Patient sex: M
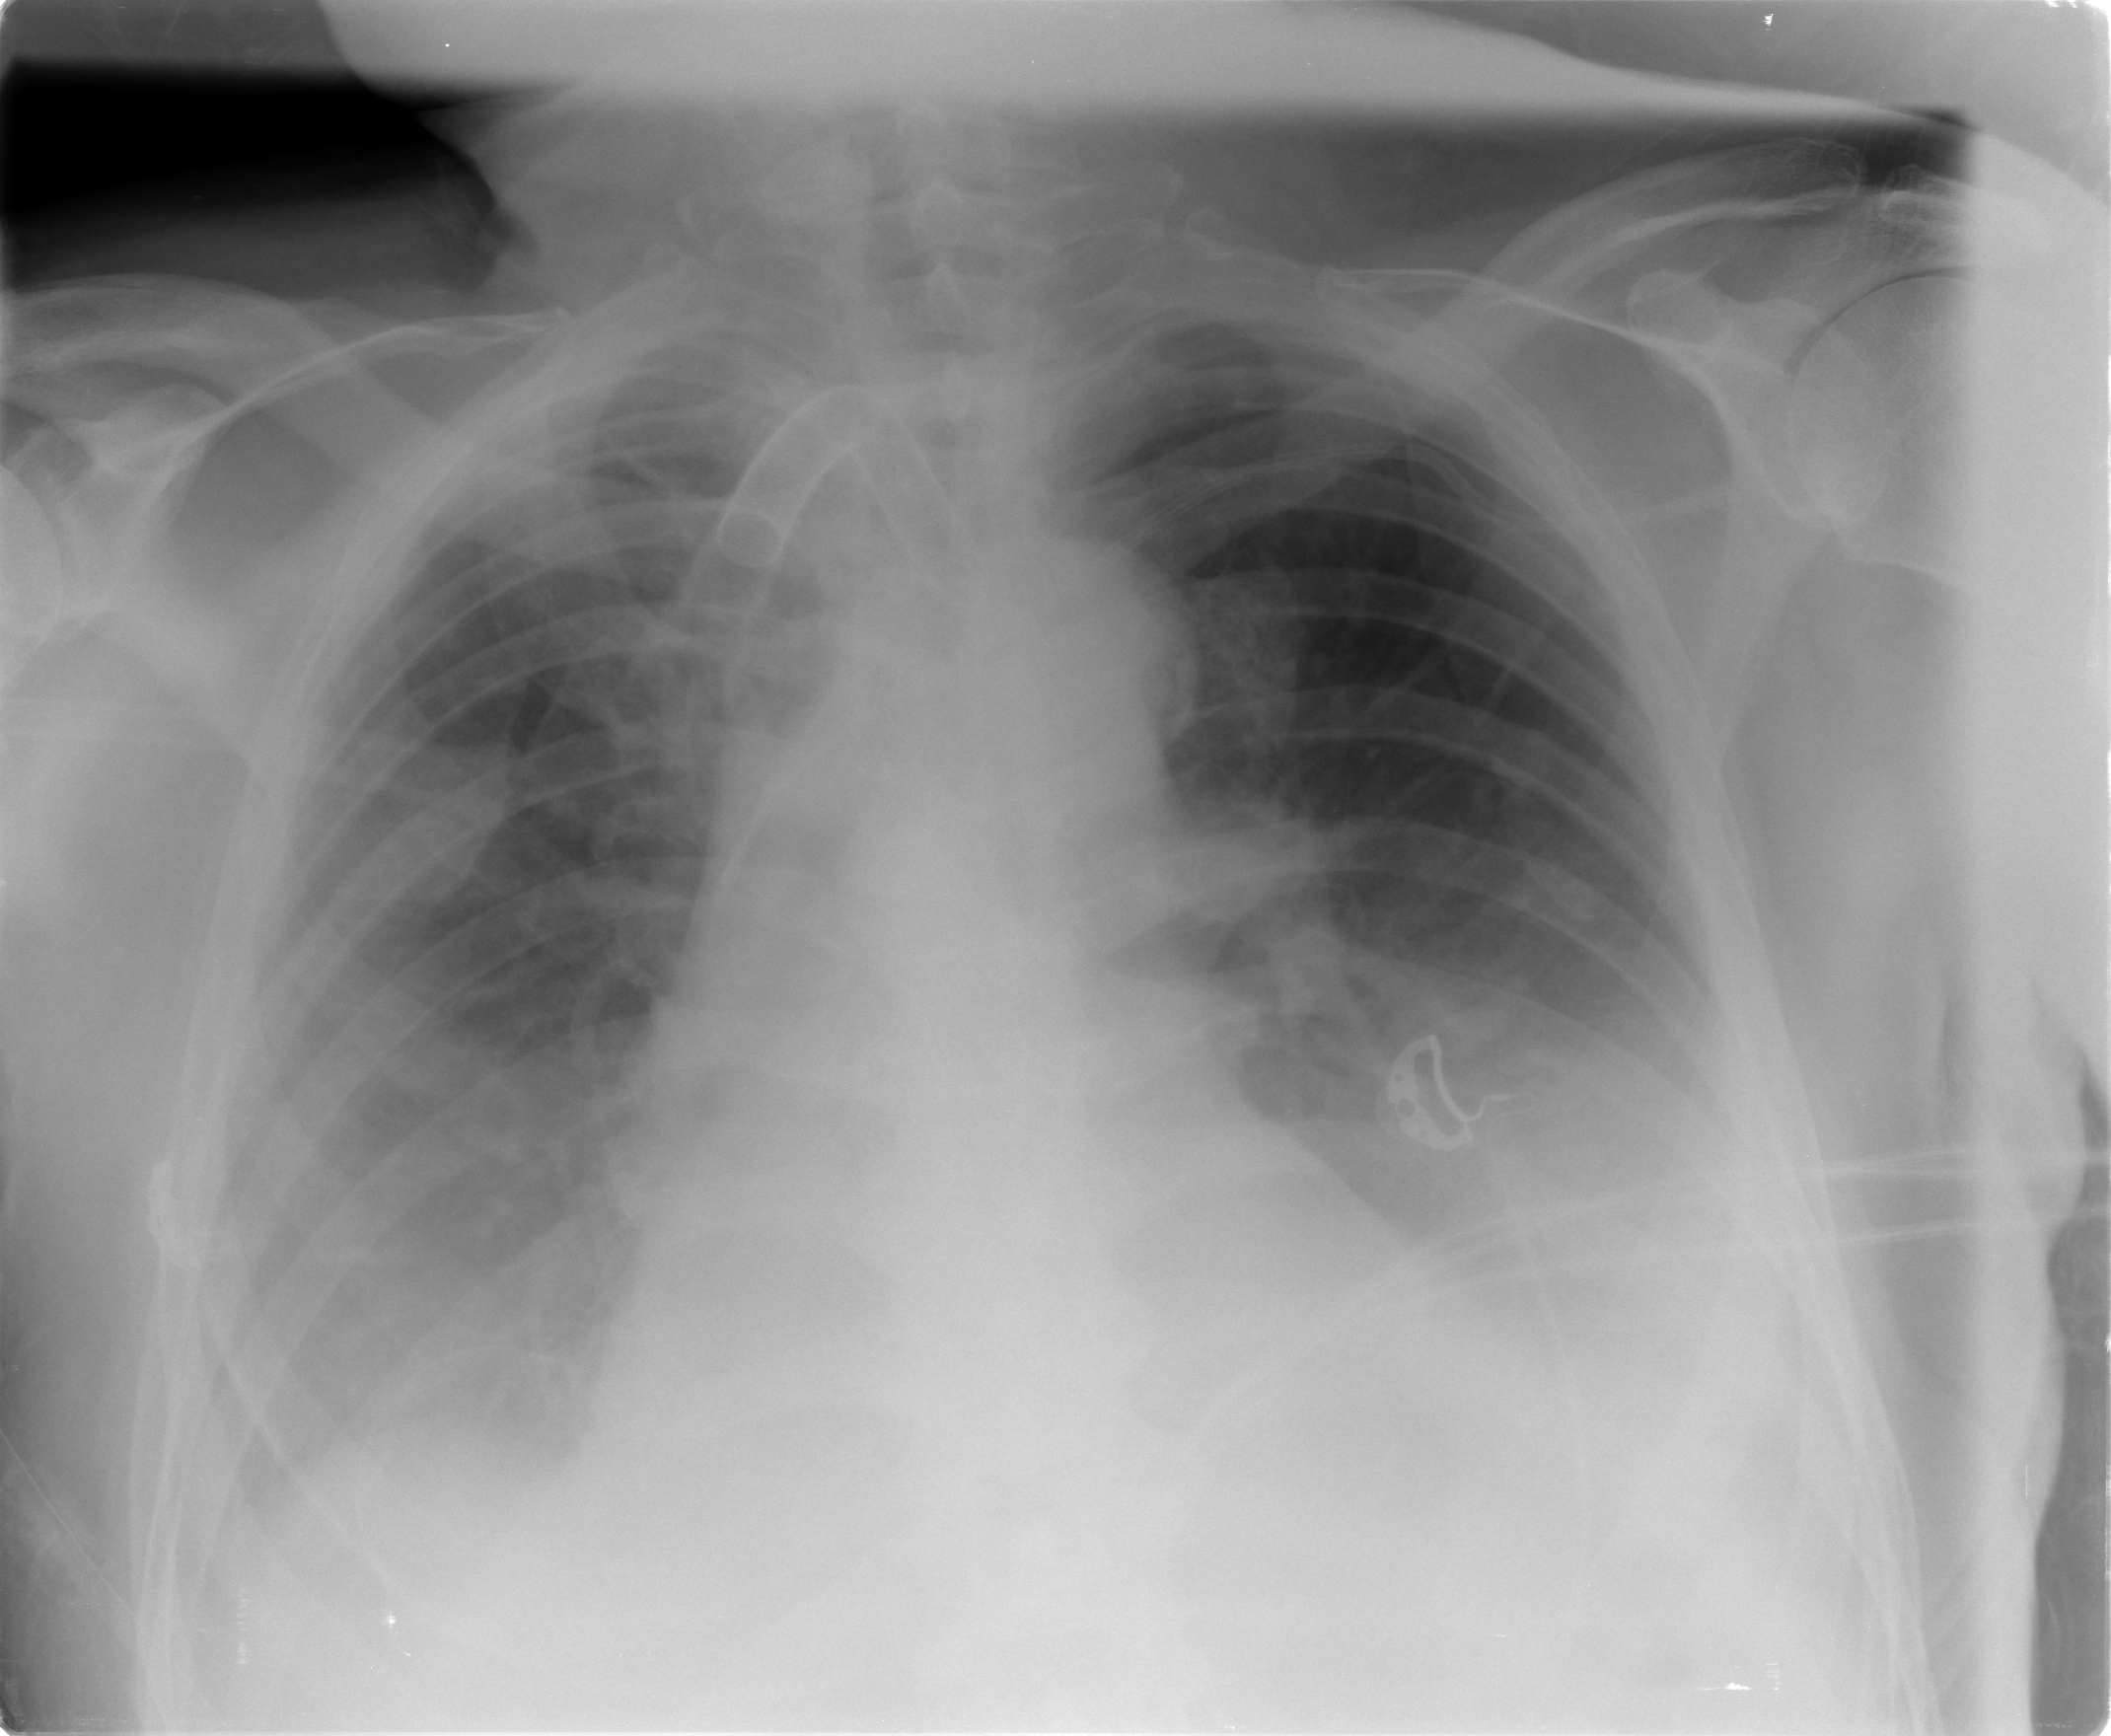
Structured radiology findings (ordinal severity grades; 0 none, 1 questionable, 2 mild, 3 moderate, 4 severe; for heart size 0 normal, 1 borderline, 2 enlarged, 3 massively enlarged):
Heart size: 2
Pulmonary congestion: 0
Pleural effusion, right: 2
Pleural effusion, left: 3
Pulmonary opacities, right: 0
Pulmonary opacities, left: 0
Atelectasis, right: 2
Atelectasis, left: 2